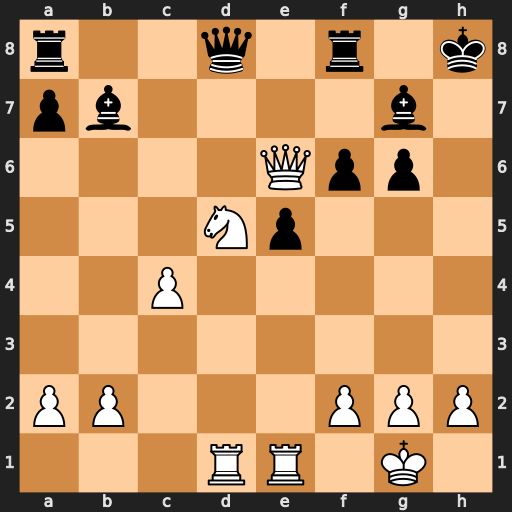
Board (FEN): r2q1r1k/pb4b1/4Qpp1/3Np3/2P5/8/PP3PPP/3RR1K1
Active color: w
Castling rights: -
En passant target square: -
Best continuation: Ne7 Qxe7 Qxe7